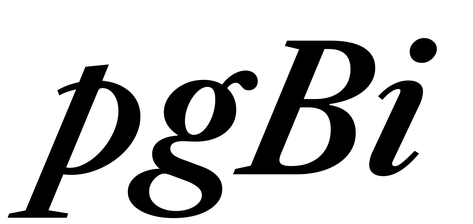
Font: LibreCaslonText-Italic_SemiBold_Italic